Interaction volume radius: 10 \u00c5
Interaction volume height: 25 \u00c5
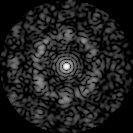
Disorder parameter: 0.7341